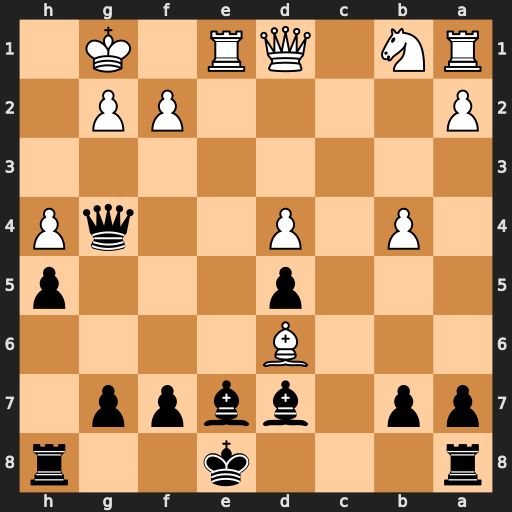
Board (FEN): r3k2r/pp1bbpp1/3B4/3p3p/1P1P2qP/8/P4PP1/RN1QR1K1
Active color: b
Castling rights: kq
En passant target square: -
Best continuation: Qxd1 Rxd1 Bxd6